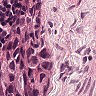
Metastatic tissue present: no